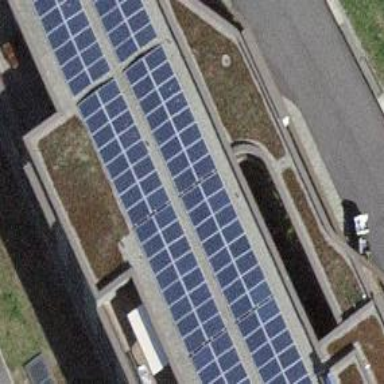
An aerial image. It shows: Solar power generator.